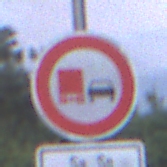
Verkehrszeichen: UeberholverbotKraftfahrzeuge
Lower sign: ZeitangabenMitBeschraenkungAufWochentage9
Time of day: SunriseSunset
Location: Outdoor (Urban)
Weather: PartlyCloudy
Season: NotSpecified
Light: Natural